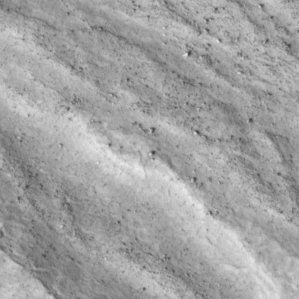
Label: non_frost